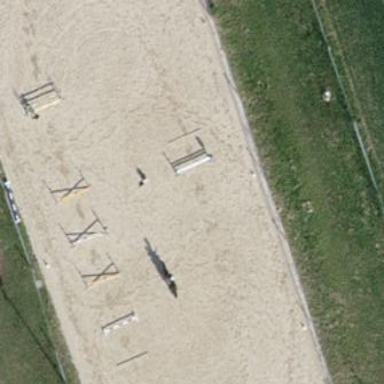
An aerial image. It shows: Equestrian pitch for leisure land activities.